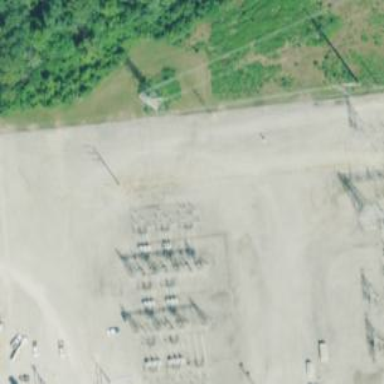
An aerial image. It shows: Switch for power supply.